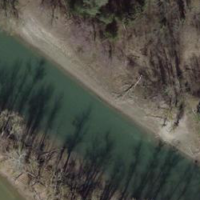
EUNIS habitat code: 15
Species observed at this site:
Castor fiber
Capreolus capreolus